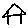
Label: house